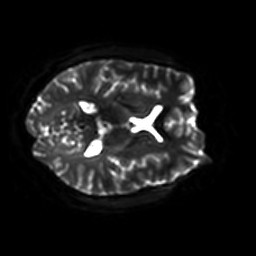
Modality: DWI
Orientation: axial
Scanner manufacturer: philips
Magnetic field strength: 7 T
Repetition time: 9.612 s
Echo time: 0.073 s